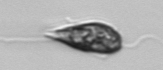
Label: Euglena